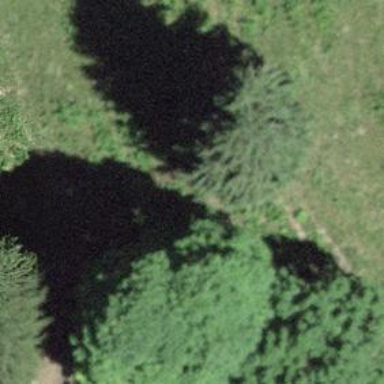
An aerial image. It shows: Single tag "natural: tree."